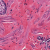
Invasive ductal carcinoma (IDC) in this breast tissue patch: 0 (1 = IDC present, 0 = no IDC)